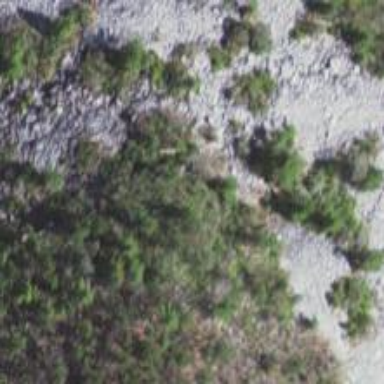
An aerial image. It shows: Natural scree.